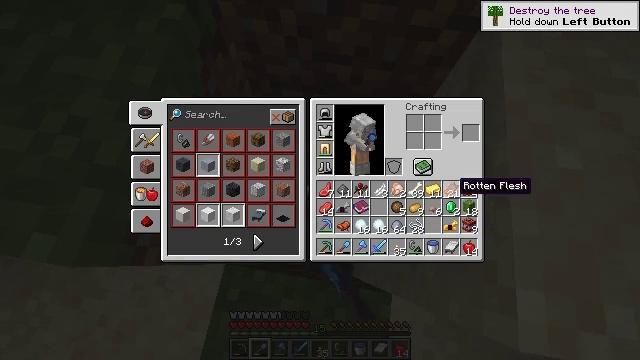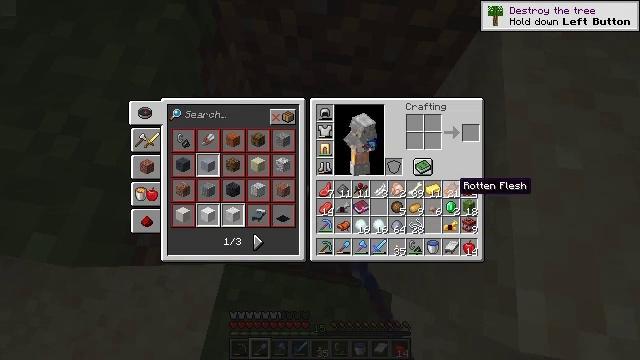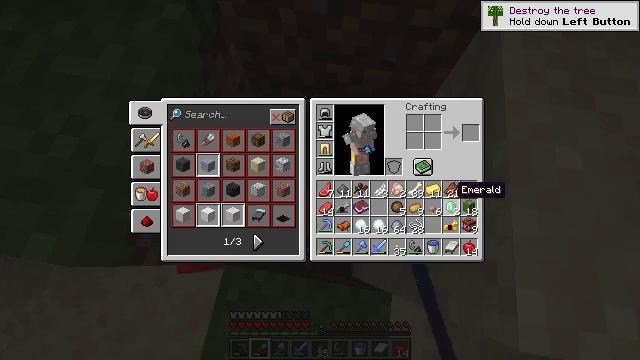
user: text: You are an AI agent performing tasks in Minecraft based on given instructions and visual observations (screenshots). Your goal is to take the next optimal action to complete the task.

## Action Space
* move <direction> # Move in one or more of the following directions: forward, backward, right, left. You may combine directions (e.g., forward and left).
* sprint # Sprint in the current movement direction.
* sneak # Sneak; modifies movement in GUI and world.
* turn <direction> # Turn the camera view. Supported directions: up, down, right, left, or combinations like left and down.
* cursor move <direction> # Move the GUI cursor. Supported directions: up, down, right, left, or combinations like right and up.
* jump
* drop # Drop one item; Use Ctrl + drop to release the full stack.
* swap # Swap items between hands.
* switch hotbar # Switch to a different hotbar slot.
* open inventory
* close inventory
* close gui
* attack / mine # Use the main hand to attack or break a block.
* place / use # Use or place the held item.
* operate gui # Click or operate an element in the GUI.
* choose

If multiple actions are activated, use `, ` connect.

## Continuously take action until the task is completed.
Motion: motion action
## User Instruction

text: Remove a red mushroom from the inventory.
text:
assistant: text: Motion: no_op
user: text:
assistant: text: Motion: no_op
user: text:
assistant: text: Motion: no_op